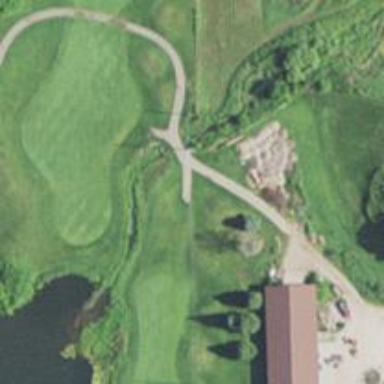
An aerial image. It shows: Path used for both walking and golf.